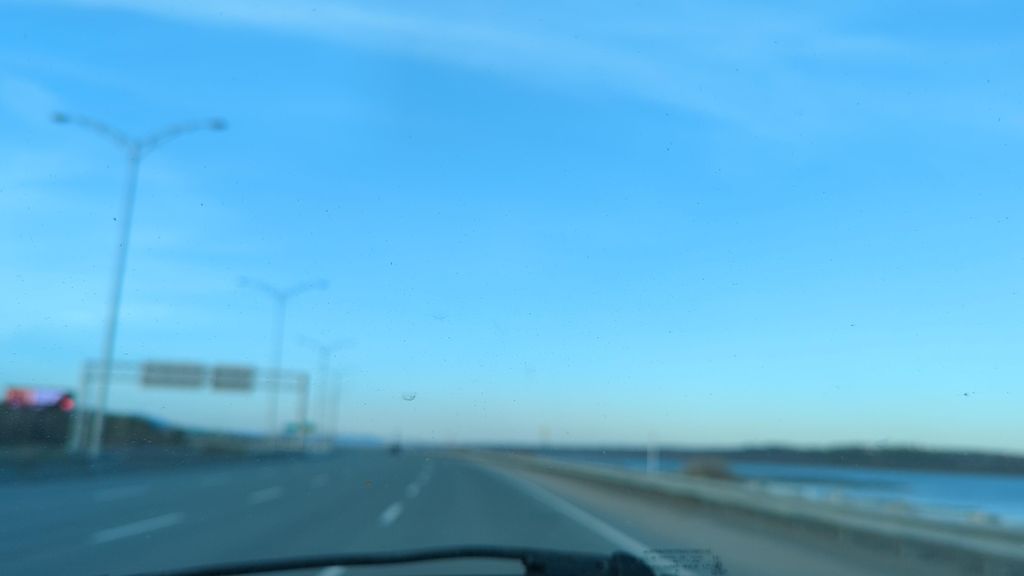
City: quebec_city